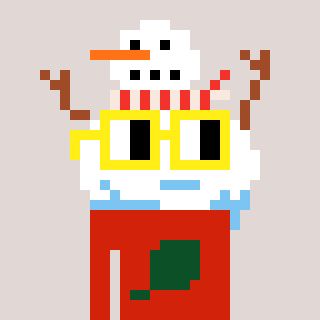
a pixel art character with square yellow glasses, a snowman-shaped head and a red-colored body on a warm background